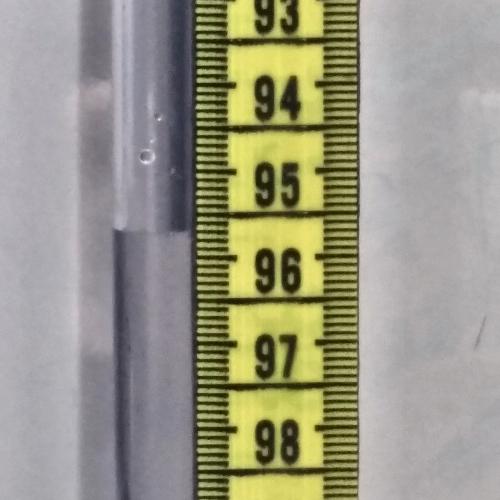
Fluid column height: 95.7 cm